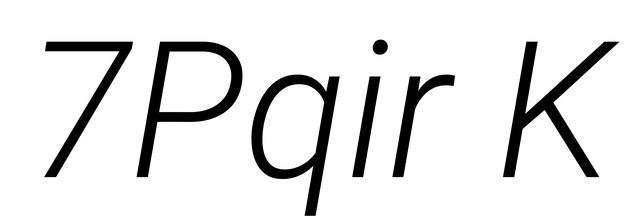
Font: Roboto-Italic_Light_Italic